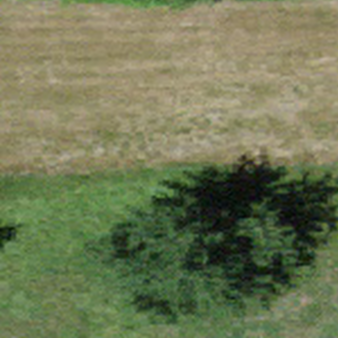
Label: other